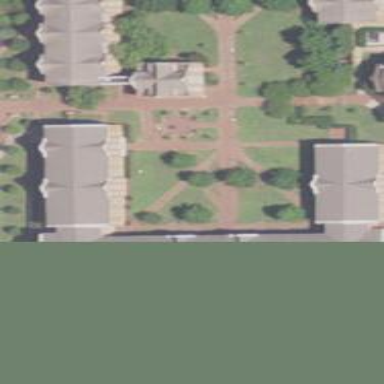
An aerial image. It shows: Dormitory building.